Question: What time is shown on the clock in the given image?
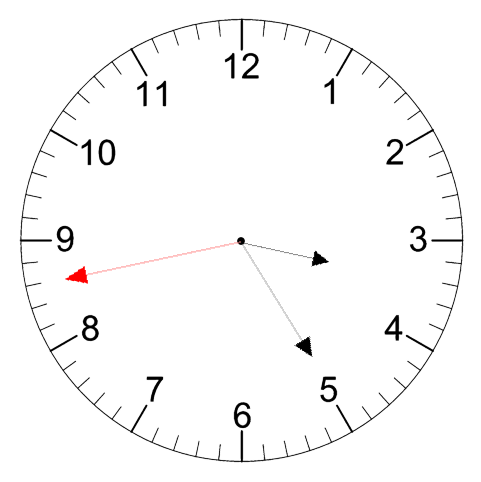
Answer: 03:24:43